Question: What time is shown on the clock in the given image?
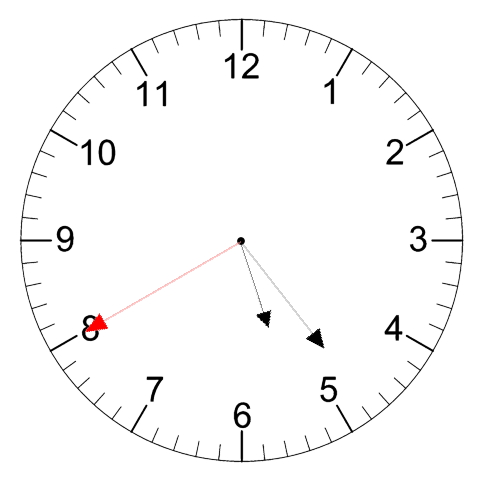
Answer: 05:23:40